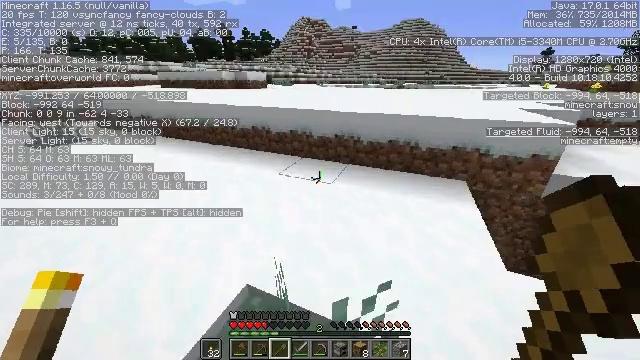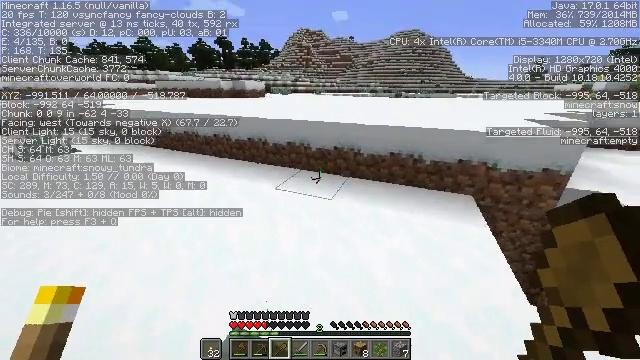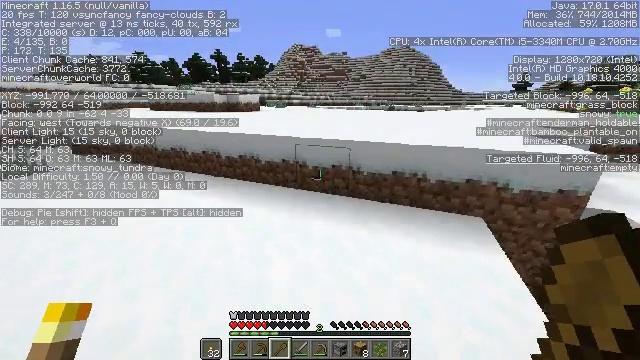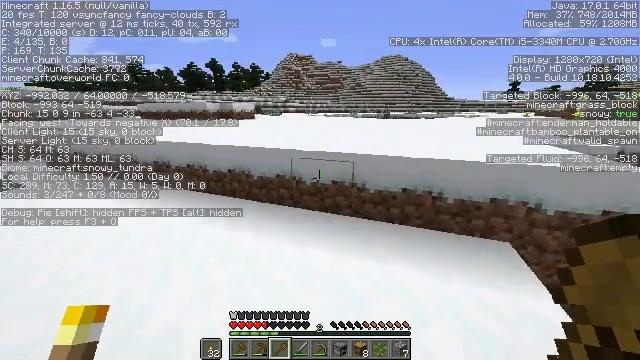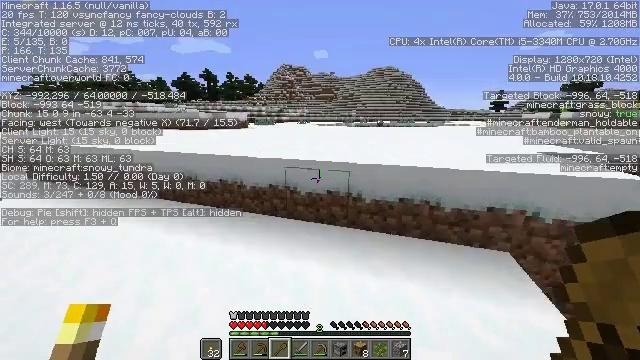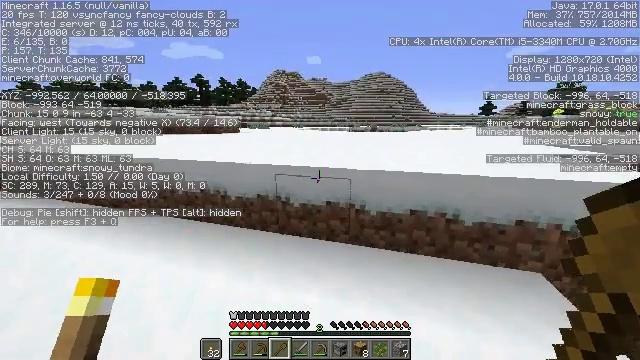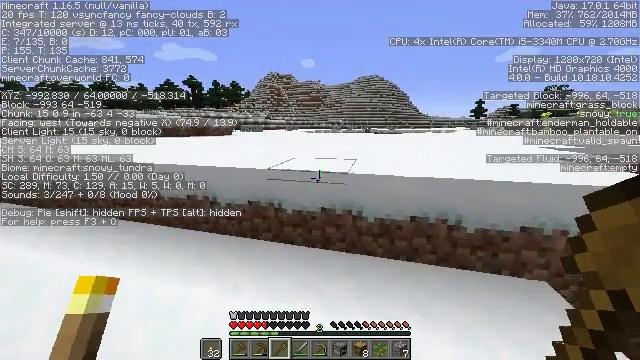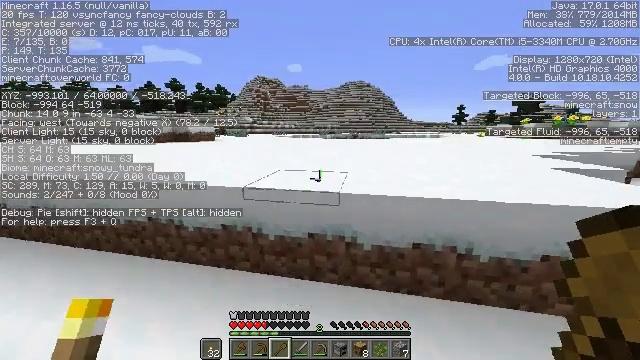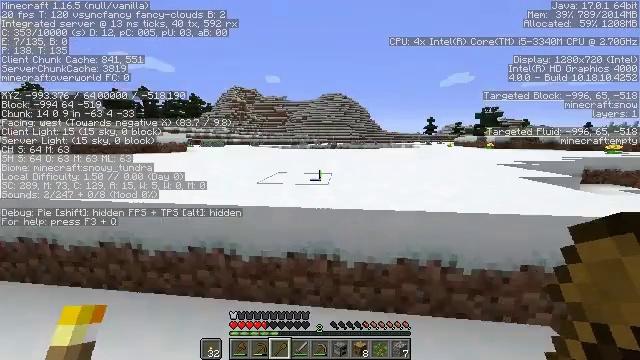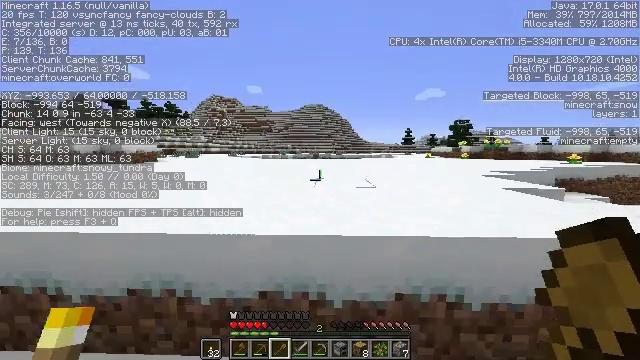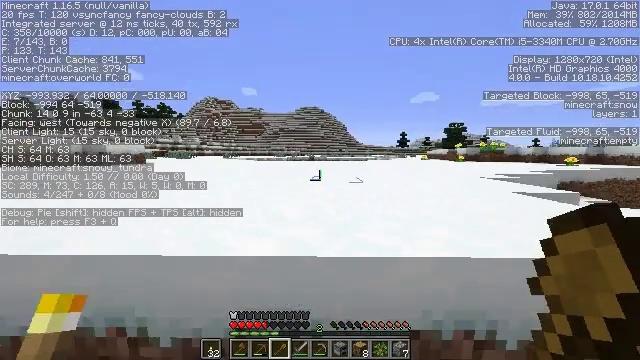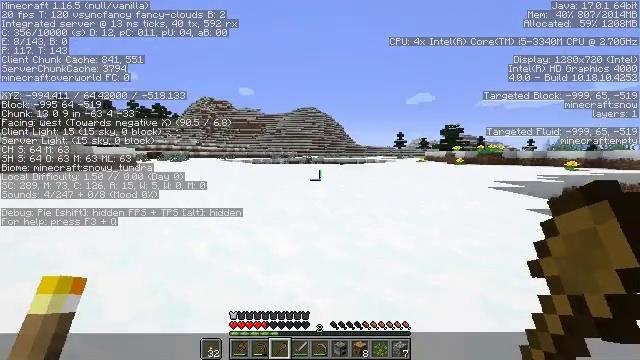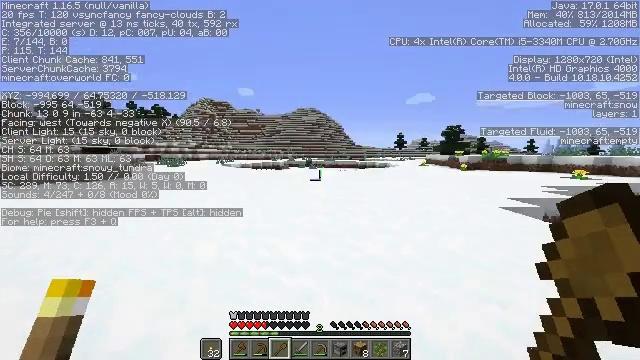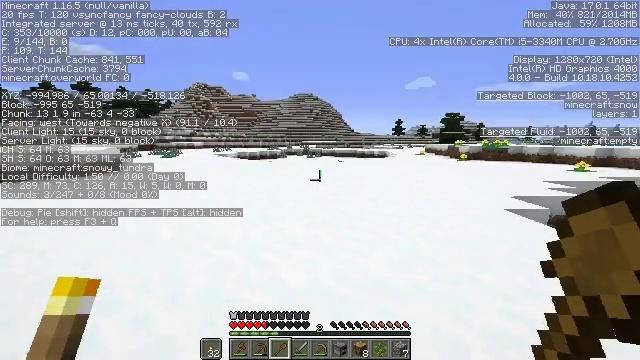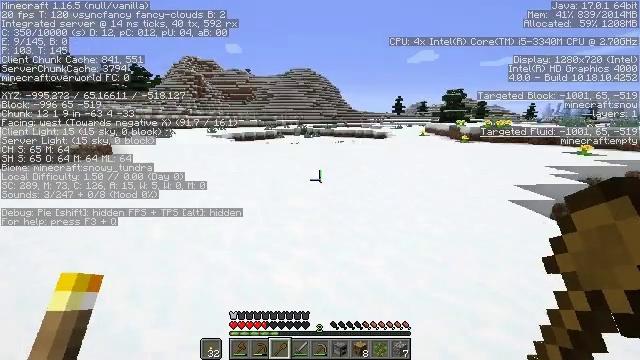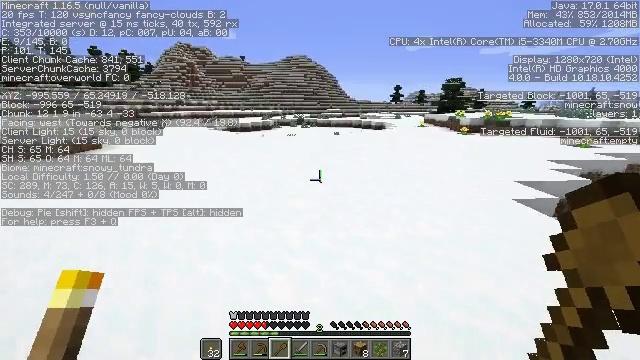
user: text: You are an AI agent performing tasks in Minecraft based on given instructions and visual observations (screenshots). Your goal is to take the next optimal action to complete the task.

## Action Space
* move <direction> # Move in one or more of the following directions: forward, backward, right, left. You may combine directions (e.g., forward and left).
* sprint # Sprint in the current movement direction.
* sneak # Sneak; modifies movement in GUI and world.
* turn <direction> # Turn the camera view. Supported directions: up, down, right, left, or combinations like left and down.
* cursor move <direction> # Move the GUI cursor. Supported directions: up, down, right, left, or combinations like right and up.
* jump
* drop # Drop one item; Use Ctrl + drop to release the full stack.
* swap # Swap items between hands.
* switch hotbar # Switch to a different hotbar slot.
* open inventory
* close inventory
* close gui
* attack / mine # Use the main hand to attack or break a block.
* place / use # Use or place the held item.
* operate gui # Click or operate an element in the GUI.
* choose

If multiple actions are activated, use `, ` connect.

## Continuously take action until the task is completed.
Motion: motion action
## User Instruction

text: Gather snow with a shovel.
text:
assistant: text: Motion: move forward, turn up
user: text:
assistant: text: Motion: move forward, turn right and up
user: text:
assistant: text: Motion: move forward, turn right and up
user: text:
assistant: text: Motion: move forward, turn right and up
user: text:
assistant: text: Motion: move forward, turn right
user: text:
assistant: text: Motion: move forward, turn right
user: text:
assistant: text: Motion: move forward, turn right and up
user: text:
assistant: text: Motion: move forward, turn right and up
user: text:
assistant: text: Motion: move forward, turn right and up
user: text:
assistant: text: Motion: move forward, turn right
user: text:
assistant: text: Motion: move forward, jump
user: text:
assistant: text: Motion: move forward, jump
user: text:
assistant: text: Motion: move forward, turn down, jump
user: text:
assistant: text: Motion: move forward, turn down, jump
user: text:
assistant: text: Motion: move forward, turn down, jump
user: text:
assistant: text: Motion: move forward
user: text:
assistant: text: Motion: move forward
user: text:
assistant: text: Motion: move forward
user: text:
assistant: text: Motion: move forward
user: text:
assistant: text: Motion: move forward
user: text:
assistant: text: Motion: move forward
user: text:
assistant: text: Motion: move forward
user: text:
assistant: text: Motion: move forward
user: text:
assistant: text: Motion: move forward
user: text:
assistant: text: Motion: move forward
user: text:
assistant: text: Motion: move forward
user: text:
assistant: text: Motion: move forward
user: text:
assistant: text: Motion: move forward
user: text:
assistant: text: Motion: move forward
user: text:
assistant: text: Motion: move forward, jump